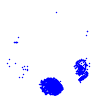
Particle: pion